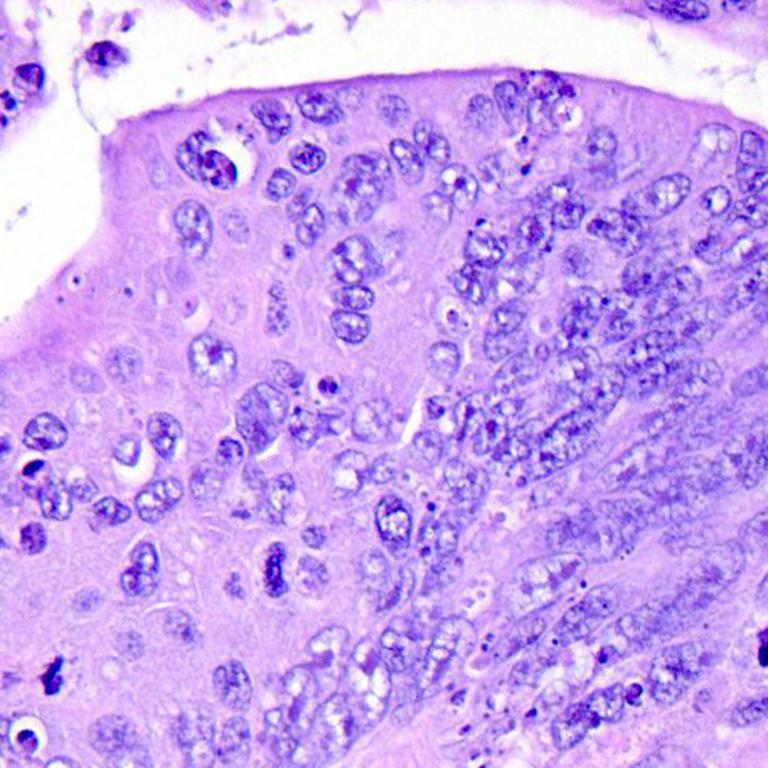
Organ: colon
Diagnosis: adenocarcinomas